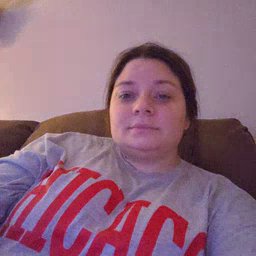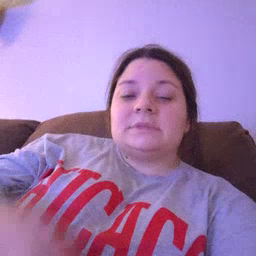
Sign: zipper